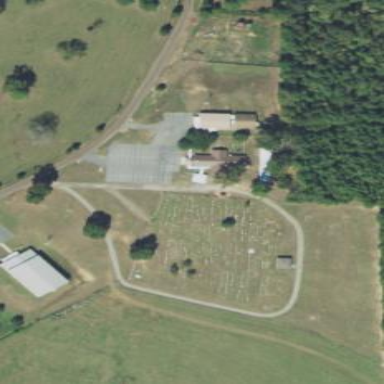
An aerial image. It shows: Cemetery.